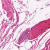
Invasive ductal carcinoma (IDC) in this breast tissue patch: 0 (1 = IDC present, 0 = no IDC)